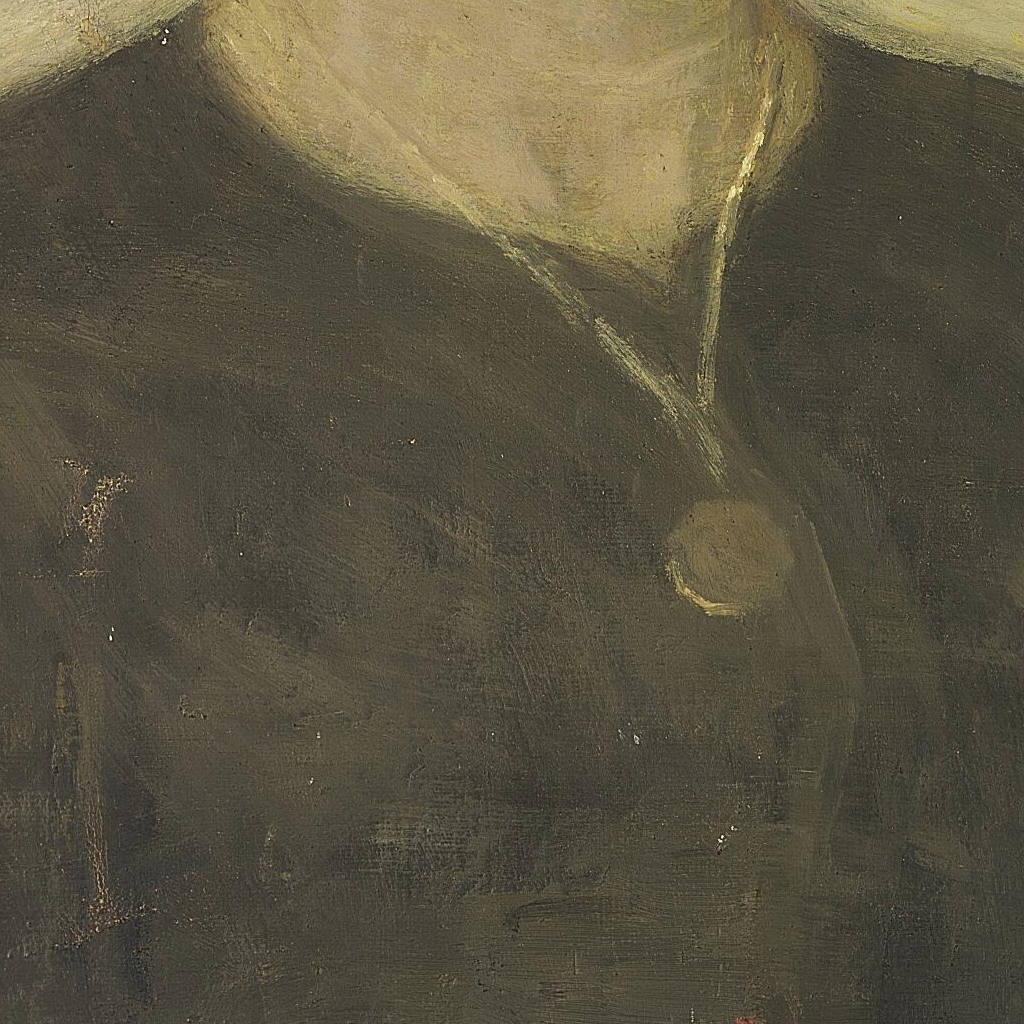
portrait painting, close up, bright diffused light, neck and chest of woman in dark dress with small brooch, pale neutral background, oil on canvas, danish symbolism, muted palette